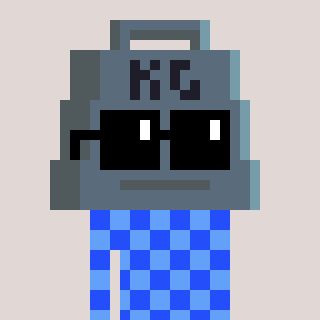
a pixel art character with square black sunglasses, a weight-shaped head and a blue-colored body on a warm background